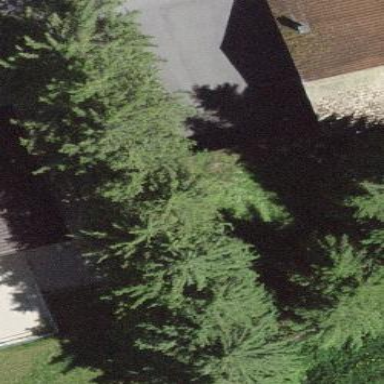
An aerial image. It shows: Garage building.